Question: the title may be a little unclear, so here's a screenshot of what I mean:

<URL>
All elements use the same CSS class, so shouldn't they all have the same width?
The bigger the border gets, the bigger the difference becomes. How do I make sure the div and the other elements have the same width?
Thanks in advance!
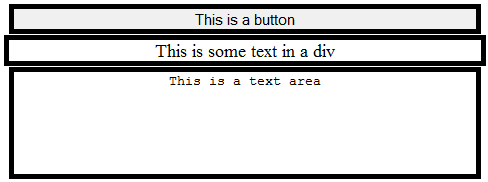
Answer: This happens because box sizing is different between form elements and normal HTML elements. If it's not a form element, the box model used is the one W3C used to preach where border and padding to the set 'width' property to make it larger than you specified.
If you don't care about legacy browser support (IE < 8, etc), you can just do this:
'''
div.style {
/* By default, browsers would have set this as content-box */
box-sizing: border-box;
-moz-box-sizing: border-box;
-webkit-box-sizing: border-box;
}
'''
And your border (and any existing horizontal padding) will be part of the 'width' property of your '<div>'.
To do it the other way around, instead of the above:
'''
button.style, textarea.style {
box-sizing: content-box;
-moz-box-sizing: content-box;
-webkit-box-sizing: content-box;
}
'''
Again, these properties are only supported by modern browsers.